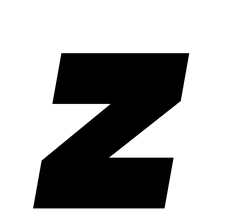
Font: Poppins-BlackItalic